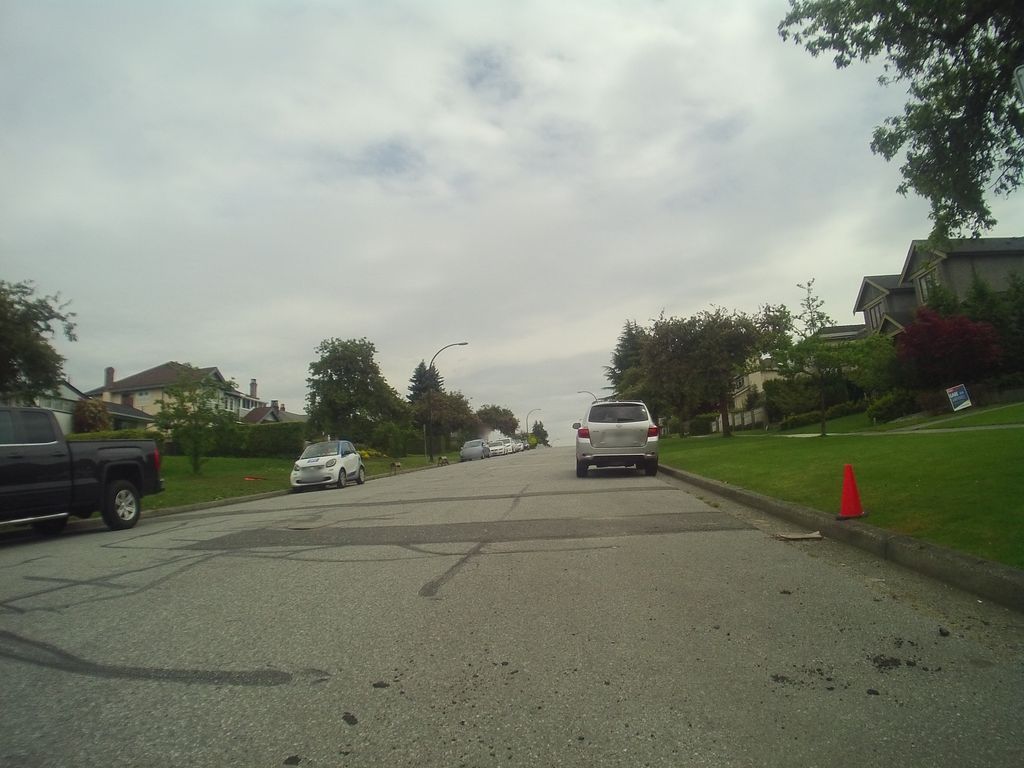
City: vancouver